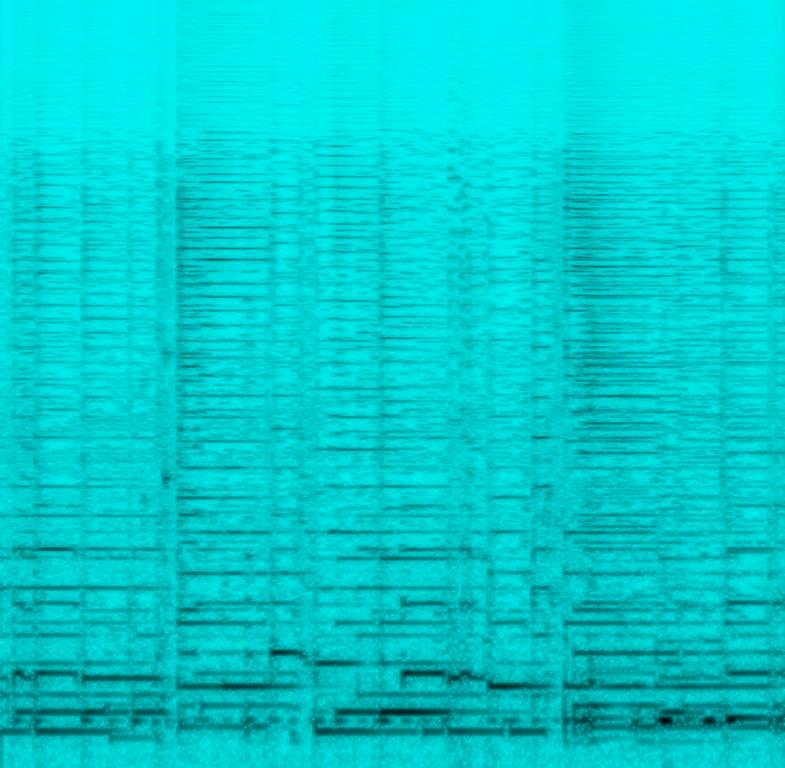
This music is an acoustic guitar instrumental. The tempo is medium with the guitarist playing a dulcet harmony on an acoustic guitar. The music is calming,soothing, melodic, eloquent, moving and emotional.